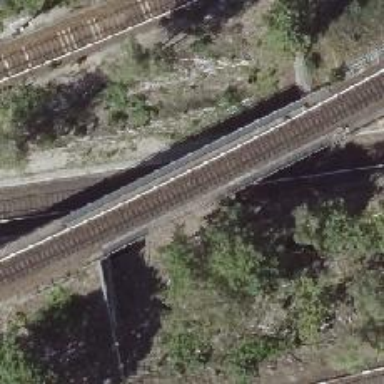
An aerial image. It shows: Bridge for the electrified light rail.